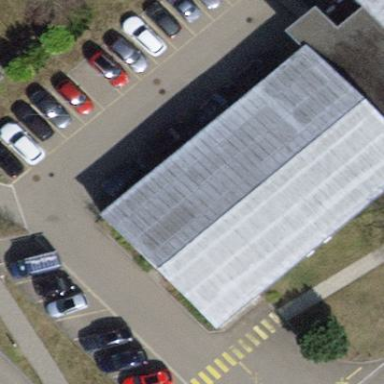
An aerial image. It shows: Commercial building.